RGB frame:
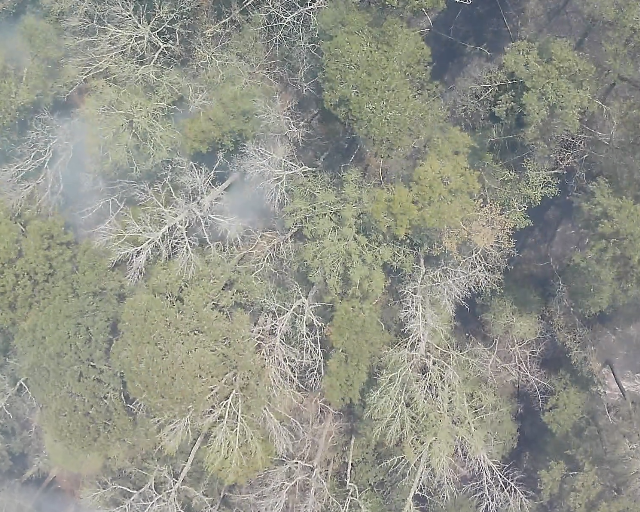
Thermal frame:
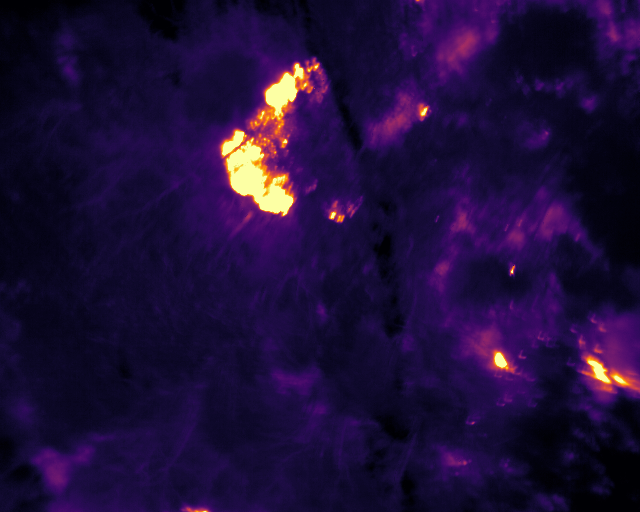
Captured: 2026-02-26 03:43:29
Pixels at or above 80 °C: 3140 (fraction of frame: 0.009583)